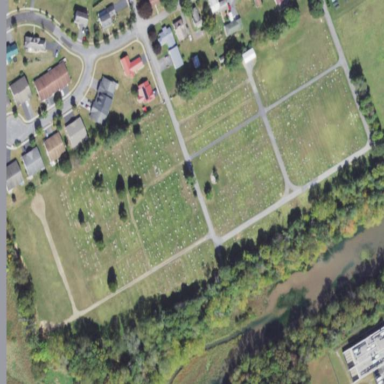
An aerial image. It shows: Cemetery.